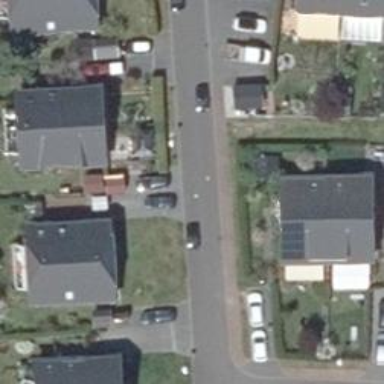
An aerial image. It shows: Paved residential road.